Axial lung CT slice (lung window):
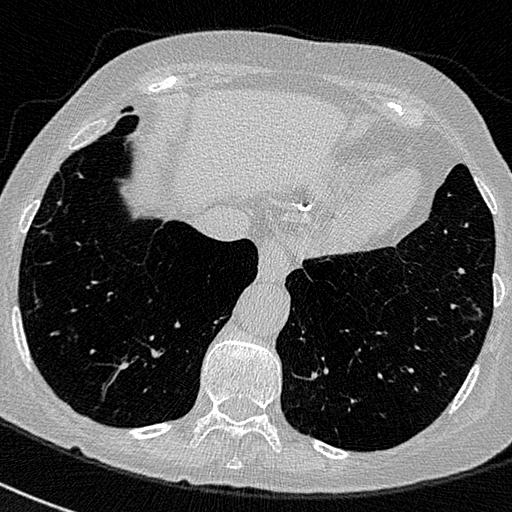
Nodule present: no